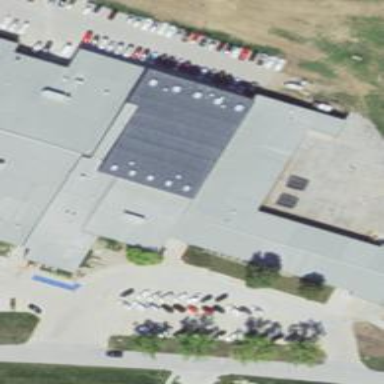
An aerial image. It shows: School building.